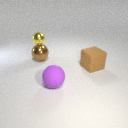
large brown metal sphere below small yellow metal sphere